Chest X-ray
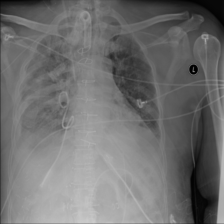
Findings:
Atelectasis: negative
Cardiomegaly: negative
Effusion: negative
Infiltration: negative
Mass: negative
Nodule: negative
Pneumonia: negative
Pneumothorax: negative
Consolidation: negative
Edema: negative
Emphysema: negative
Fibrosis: negative
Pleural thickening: negative
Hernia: negative